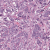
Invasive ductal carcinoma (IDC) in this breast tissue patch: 1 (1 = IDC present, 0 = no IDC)